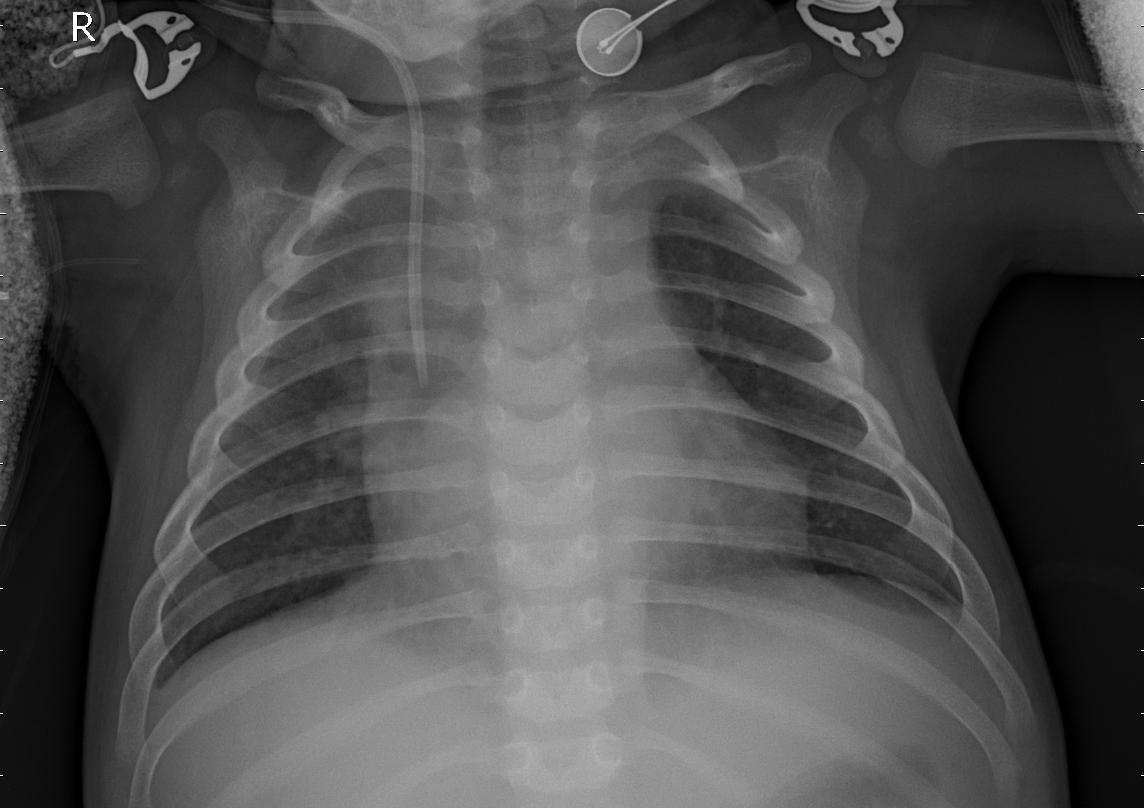
Diagnosis: PNEUMONIA